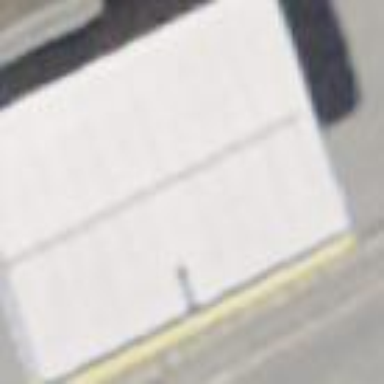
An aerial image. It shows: Fuel station located under roof.